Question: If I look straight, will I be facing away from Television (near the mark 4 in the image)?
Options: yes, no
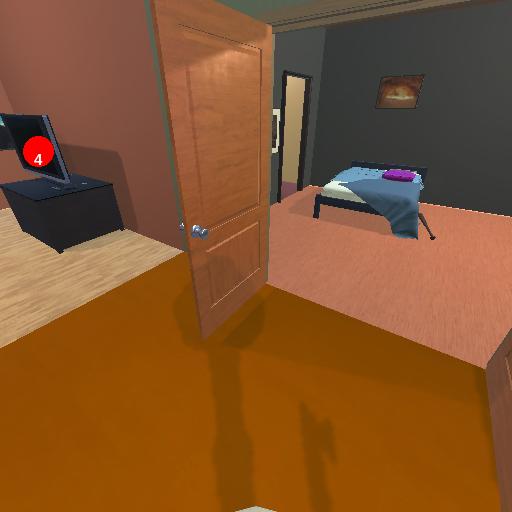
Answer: yes